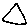
Label: triangle